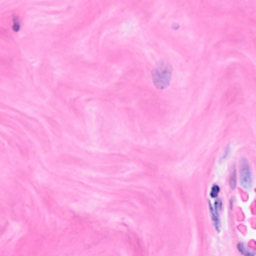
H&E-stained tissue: Breast